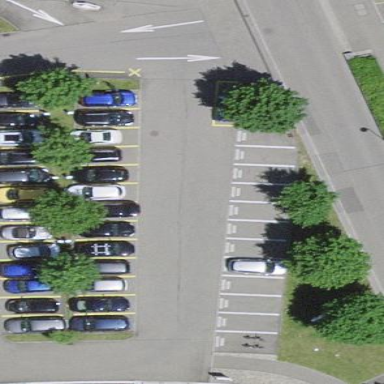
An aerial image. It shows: Parking area.